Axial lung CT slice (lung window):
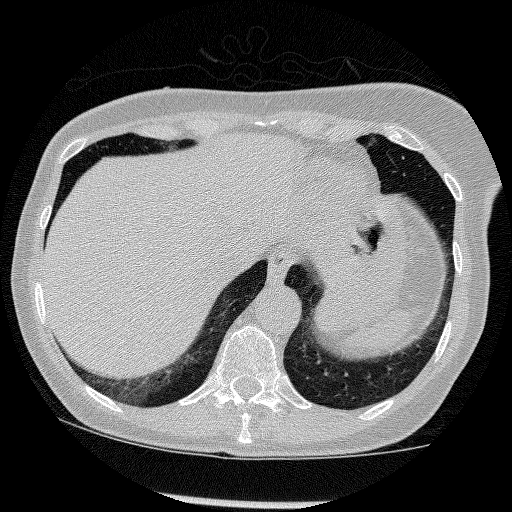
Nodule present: no